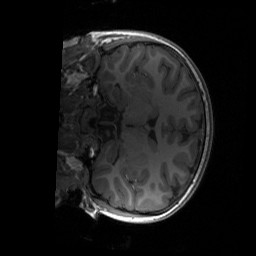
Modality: T1w
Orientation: coronal
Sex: female
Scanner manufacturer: siemens
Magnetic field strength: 3 T
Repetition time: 1.9 s
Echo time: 0.00243 s